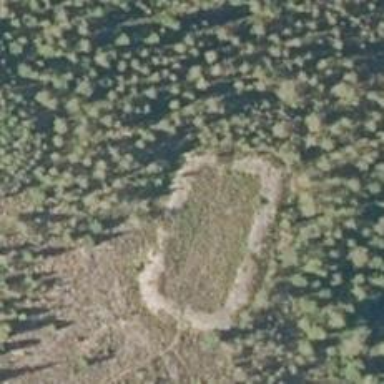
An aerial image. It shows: Archaeological site with historical significance.